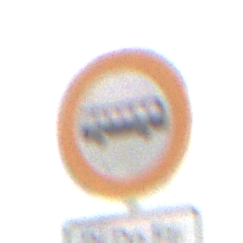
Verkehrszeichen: VerbotKraftomnibusse
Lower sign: ZeitangabenMitBeschraenkungAufWochentage3
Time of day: MorningAfternoon
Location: Outdoor (Nature)
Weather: Overcast
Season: NotSpecified
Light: Natural